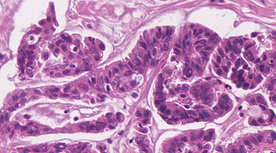
Tumor epithelial tissue: yes
Tumor-associated stroma tissue: no
Normal tissue: no